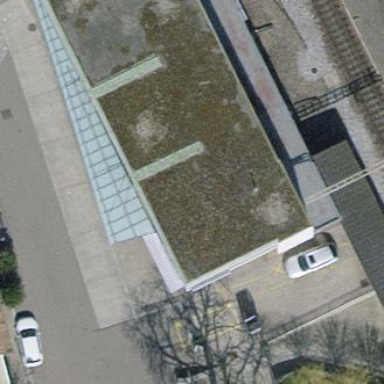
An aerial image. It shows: Train station building.